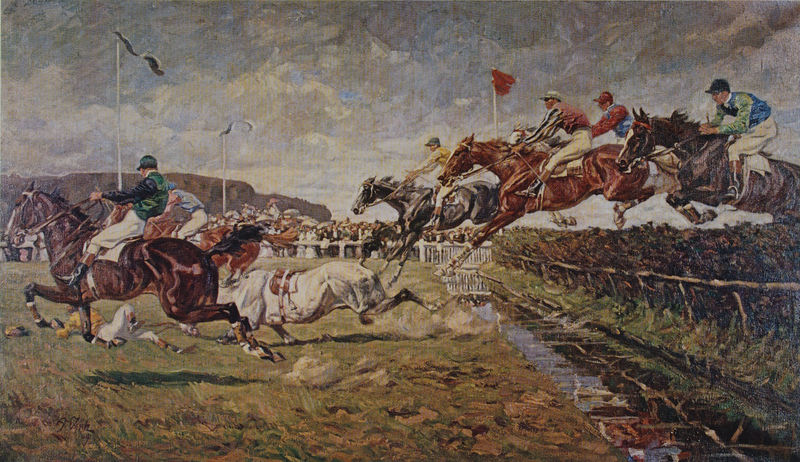
Titel: Jockey-Hindernisrennen
Künstler: Angelo Jank
Standort: Wuppertal
Institution: Von der Heydt-Museum
Schlagwörter: blau, gemälde, gewitter, himmel, wasser, weiß, wolken, fluss, grün, landschaft, menschen, sand, braun, hüte, schwarz, gras, rasen, rot, wiese, wolke, zaun, malerei, menge, kappe, mützen, tot, öl, erde, spiegelung, busch, büsche, kanal, sträucher, publikum, england, pferd, pferde, reiter, bewölkt, rappe, reiten, sattel, sprung, zaumzeug, zügel, fahnen, zuschauer, fahne, flagge, mast, hecke, sturm, sport, wettkampf, geländer, fallen, hoch, rennen, schirme, staub, helm, jagd, schimmel, sieg, wimpel, trense, springen, schmerz, sturz, unfall, pferderennen, bahn, grad, graben, brauner, flaggen, sporen, hinfallen, hüten, gefallen, schnelligkeit, stürzen, galopp, führung, wassergraben, rennbahn, trabrennbahn, galoppieren, jockeys, polo, wettrennen, hindernis, hindernisse, hürde, jockey, johey, jokey, reitsport, reoter, spielfeld, springreiten, tunier, tunir, wieae, zuschauern, pferderennbahn, rennstrecke, turf, hippodrom, jokeys, ge, 20. jarhundert, hindernisrennen